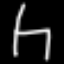
Label: chair